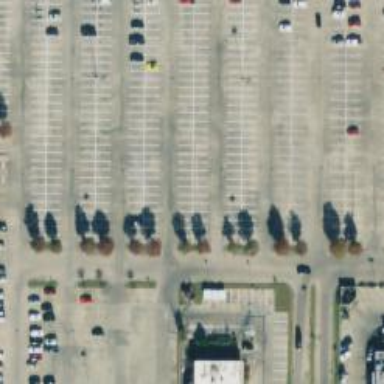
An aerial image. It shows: Parking space.